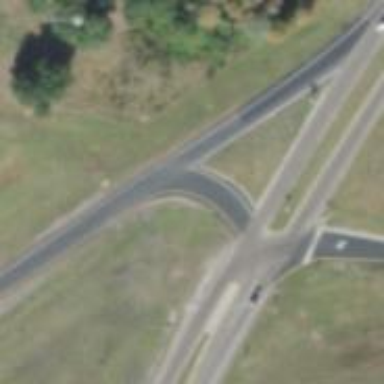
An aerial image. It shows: Diamond junction on motorway link.